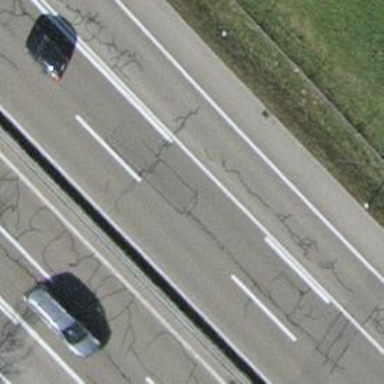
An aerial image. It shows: Motorway link.